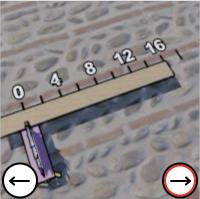
Task: length
Answer: 16
First scale value: 4.0